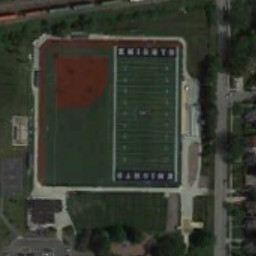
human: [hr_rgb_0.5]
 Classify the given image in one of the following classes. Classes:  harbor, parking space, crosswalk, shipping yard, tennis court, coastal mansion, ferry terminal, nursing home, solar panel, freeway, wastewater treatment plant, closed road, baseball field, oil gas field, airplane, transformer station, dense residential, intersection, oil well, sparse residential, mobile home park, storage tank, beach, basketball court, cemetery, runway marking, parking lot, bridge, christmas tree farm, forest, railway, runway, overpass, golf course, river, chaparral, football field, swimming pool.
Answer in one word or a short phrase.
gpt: football field